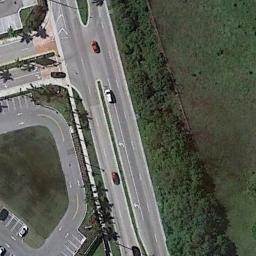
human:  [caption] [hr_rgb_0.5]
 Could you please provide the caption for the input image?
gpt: The freeway is surrounded by a large green lawn, There are several cars on the freeway, And a ring road beside the freeway .

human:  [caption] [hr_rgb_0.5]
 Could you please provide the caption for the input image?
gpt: The freeway goes through the grass with some trees .

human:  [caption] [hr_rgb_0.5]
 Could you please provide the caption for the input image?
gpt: There was only a white truck on the highway below .

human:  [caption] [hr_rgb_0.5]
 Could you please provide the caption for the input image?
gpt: A straight freeway with many intersections goes through the lawn with some trees .

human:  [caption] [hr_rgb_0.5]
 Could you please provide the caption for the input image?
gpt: There are lawns and bushes beside the freeway .